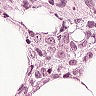
Metastatic tissue present: yes